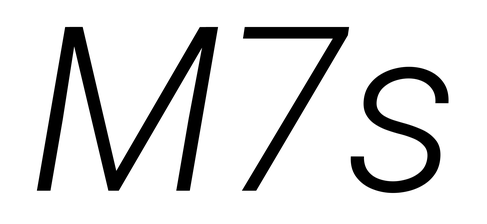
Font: Roboto-Italic_Light_Italic